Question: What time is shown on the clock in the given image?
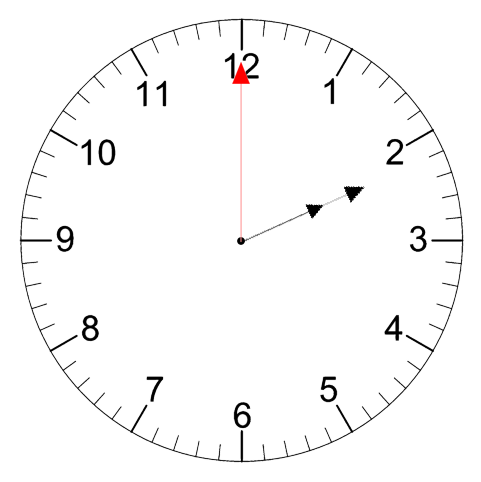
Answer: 02:11:00